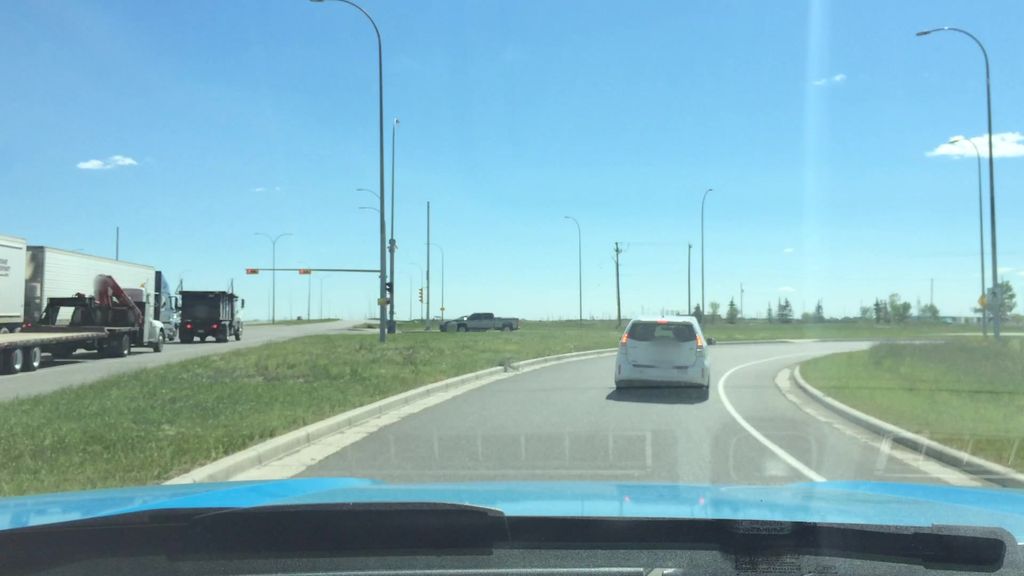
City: calgary